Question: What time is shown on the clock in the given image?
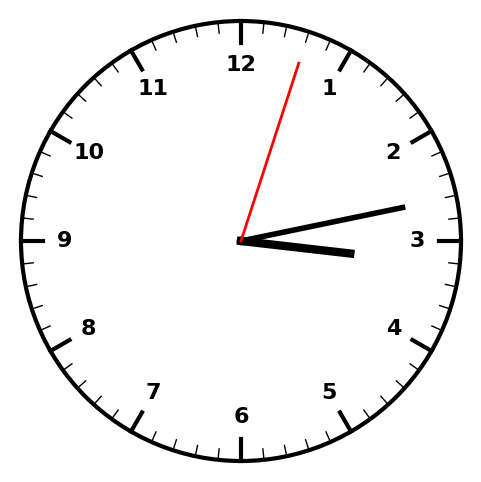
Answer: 03:13:03